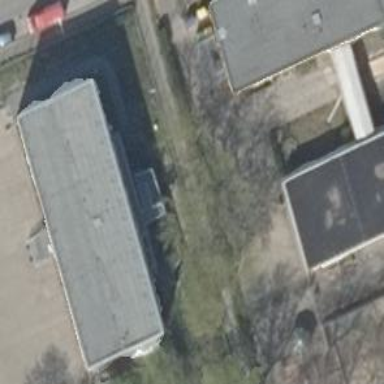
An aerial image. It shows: White office building with flat roof.